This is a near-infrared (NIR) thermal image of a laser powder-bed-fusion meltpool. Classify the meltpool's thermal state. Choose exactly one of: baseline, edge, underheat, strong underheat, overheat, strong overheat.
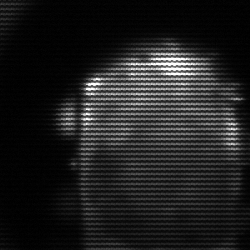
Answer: baseline